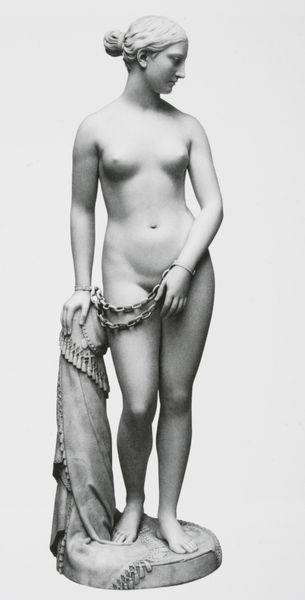
Titel: The Greek Slave
Künstler: Hiram Powers
Standort: Washington, D.C.
Institution: The Corcoran Gallery of Art
Schlagwörter: akt, fuß, haut, kopf, nackt, schatten, weiß, badende, bewegung, brust, busen, frau, frisur, grau, haar, hell, licht, marmor, mund, nacht, nase, profil, säule, blick, dame, schal, tuch, hochformat, teppich, jung, arm, arme, augen, falten, gesicht, judith, knoten, sockel, stehen, stein, hals, hände, vorhang, schlank, auge, figur, fransen, haare, stehend, stoff, decke, klassizismus, frontal, rund, skulptur, statue, beine, bein, brüste, dutt, füße, seitlich, kette, weiblich, zopf, angelehnt, nabel, bauch, kontrapost, plastik, plinthe, podest, bauchnabel, brustwarzen, knie, scham, schenkel, zehen, geneigt, foto, photographie, haarknoten, nacktheit, stütze, antike, porzellan, kreuz, ideal, steht, barfuß, scheibe, jungfrau, schwarzweiss, seite, gefangen, ketten, göttin, photo, armband, körperschatten, halbprofil, antik, gefangene, nymphe, gebunden, griechenland, sklavin, venus, troddeln, basis, spielbein, standbein, drehung, kleinplastik, stumpf, quasten, römisch, alabaster, plinte, fessel, figut, gefesselt, handgelenk, angekettet, ponderation, skuptur, fesselung, gegenbewegung, pudica, sokel, marmaor, geneigter kopf, canova, skulptru, handschellen, venus von milo, bommeln, chiasmus, drapage, knidos, milo, venus von knidos, andromache, batfuss, nbel, brüs